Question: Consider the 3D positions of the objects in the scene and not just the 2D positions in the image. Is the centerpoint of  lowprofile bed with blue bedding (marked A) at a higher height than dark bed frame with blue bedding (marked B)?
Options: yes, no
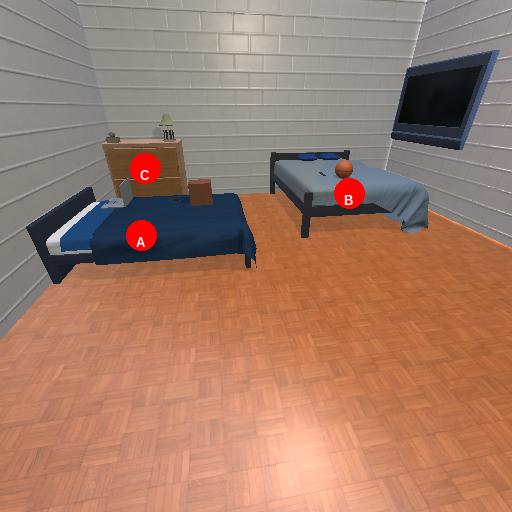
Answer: yes